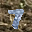
Label: 7